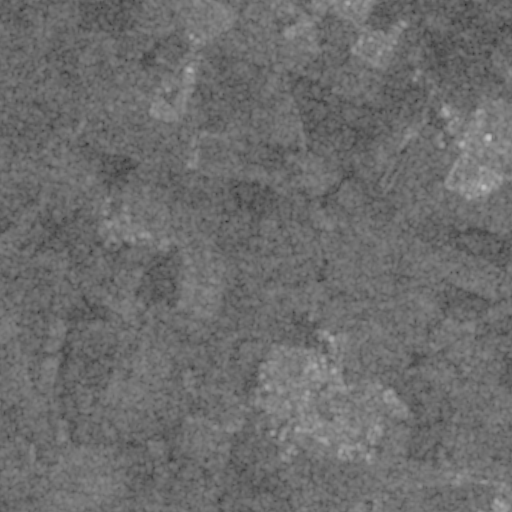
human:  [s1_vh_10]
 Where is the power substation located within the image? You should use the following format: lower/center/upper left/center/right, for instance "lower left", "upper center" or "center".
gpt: The power substation is located in the upper right of the image.
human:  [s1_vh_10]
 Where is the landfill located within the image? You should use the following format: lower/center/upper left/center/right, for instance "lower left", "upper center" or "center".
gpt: There is no landfill in the image.

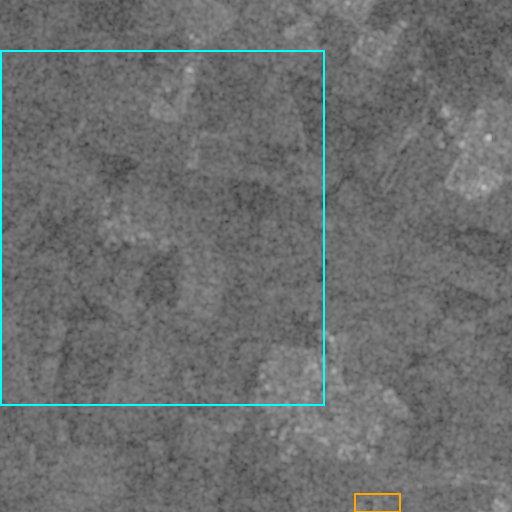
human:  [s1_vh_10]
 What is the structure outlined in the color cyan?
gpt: The structure outlined in cyan is a crop field.
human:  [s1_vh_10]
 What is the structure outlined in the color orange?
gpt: The structure outlined in orange is a park.
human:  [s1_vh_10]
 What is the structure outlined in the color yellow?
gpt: There is no yellow outline.